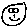
Label: smiley face